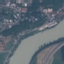
Land use / land cover class: River